Field crop: maize
Growth stage: 2
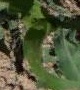
Species: maize